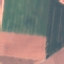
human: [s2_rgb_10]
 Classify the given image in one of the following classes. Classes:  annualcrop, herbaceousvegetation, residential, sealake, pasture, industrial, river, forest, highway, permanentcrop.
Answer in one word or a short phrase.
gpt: AnnualCrop